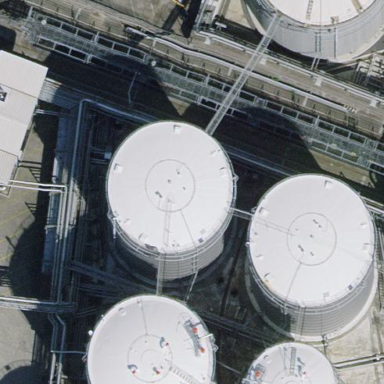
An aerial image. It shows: Storage tank building.